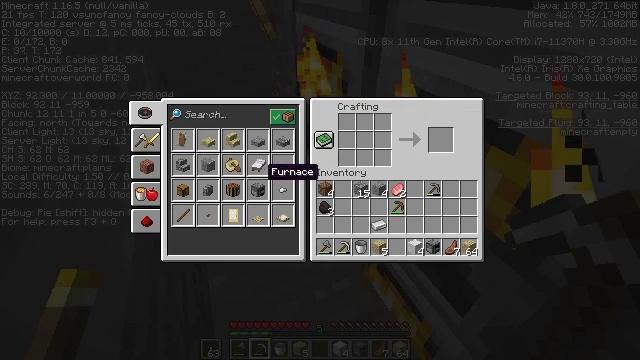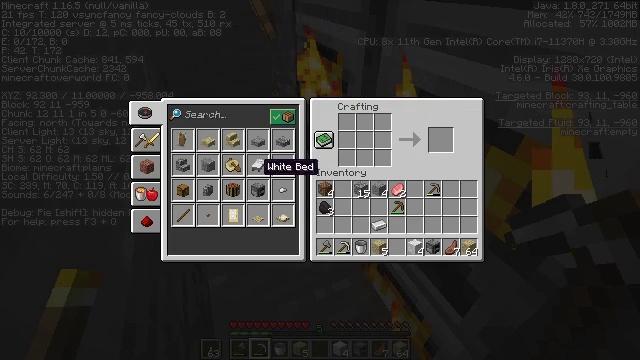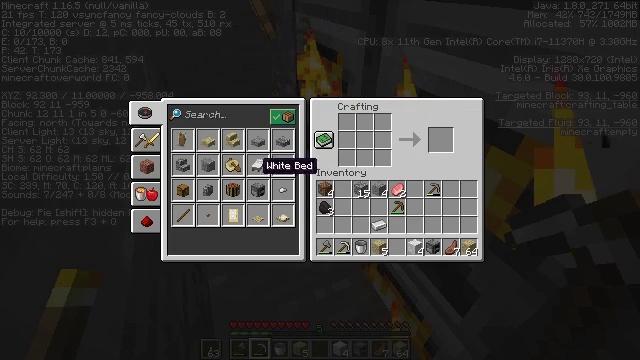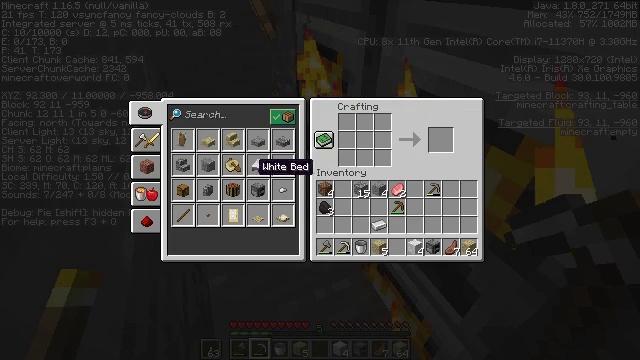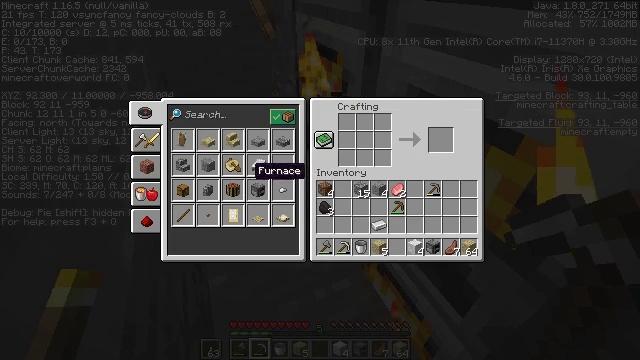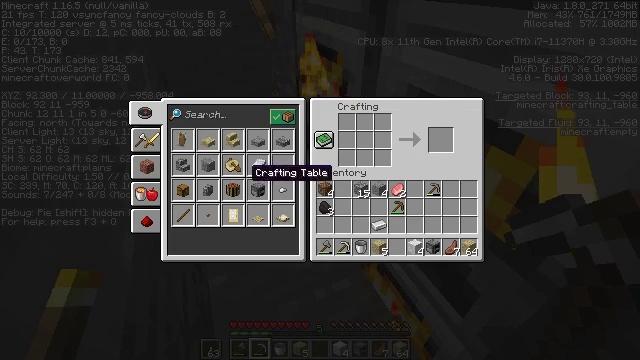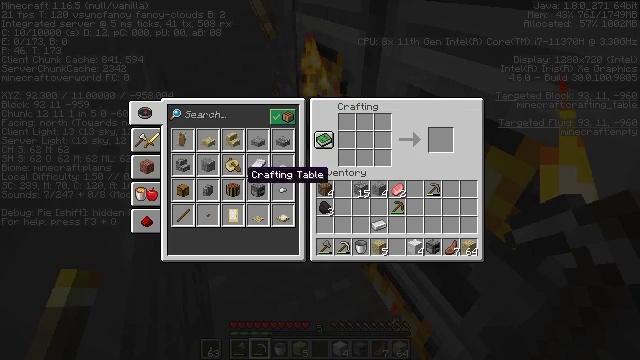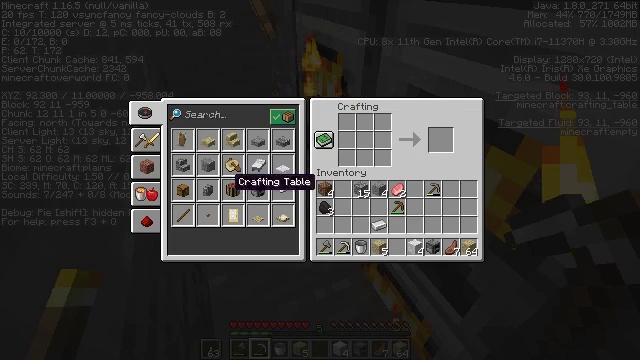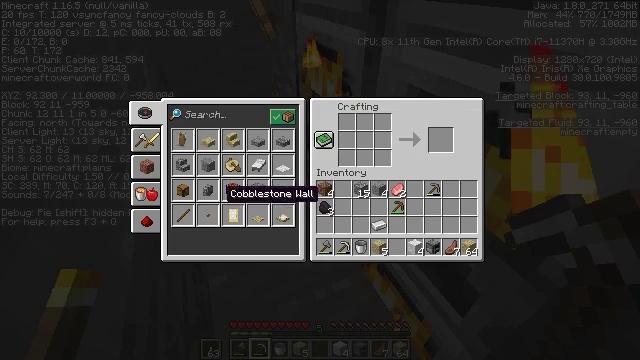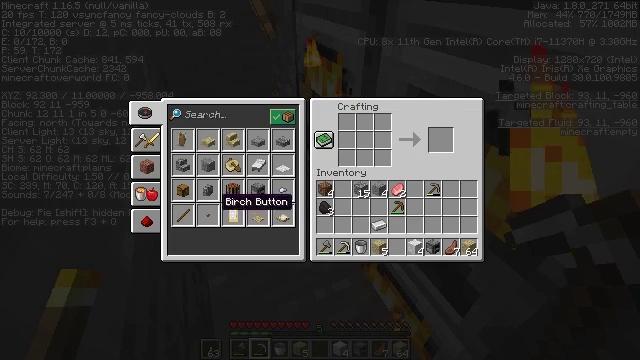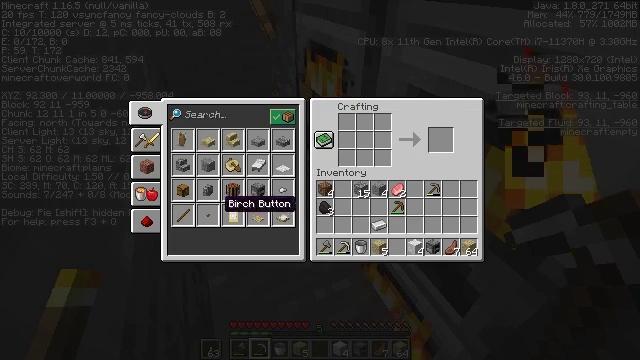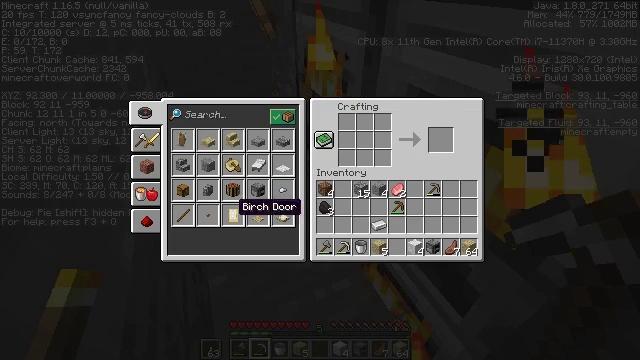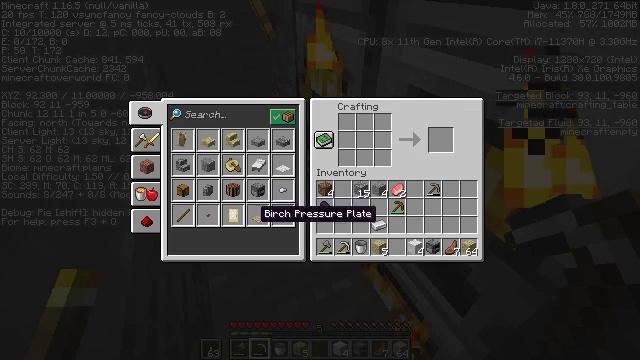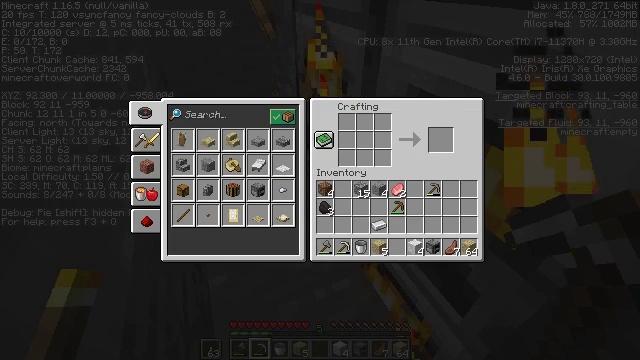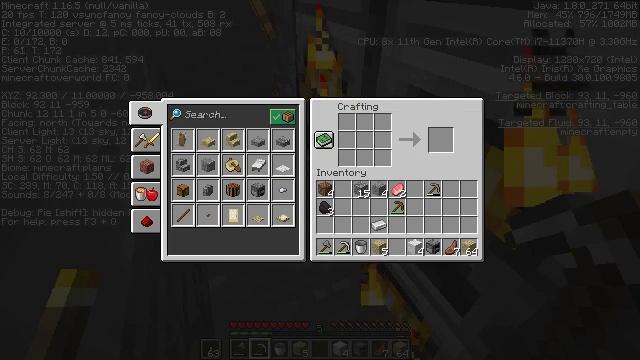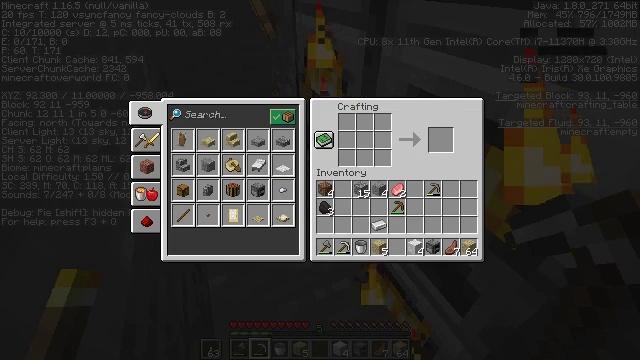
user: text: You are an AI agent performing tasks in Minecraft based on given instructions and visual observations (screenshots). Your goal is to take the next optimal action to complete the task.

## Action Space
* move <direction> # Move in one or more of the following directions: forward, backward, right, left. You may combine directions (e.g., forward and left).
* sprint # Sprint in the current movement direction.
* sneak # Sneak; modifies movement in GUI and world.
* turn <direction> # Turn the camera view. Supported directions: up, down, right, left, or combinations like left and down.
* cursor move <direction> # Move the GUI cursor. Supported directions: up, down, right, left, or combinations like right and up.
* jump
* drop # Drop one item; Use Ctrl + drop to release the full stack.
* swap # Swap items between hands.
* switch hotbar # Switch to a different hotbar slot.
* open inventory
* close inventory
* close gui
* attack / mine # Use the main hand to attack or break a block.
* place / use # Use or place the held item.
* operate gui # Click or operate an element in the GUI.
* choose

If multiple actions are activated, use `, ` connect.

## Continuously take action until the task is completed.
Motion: motion action
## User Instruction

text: To get a birch trapdoor with birch planks, open a crafting table.
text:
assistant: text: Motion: no_op
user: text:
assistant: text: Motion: no_op
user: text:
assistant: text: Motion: no_op
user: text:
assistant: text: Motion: no_op
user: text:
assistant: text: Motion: no_op
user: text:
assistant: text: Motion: no_op
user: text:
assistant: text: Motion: cursor move left
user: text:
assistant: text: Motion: cursor move left and down
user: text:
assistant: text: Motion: cursor move down
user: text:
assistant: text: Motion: no_op
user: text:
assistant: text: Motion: cursor move right
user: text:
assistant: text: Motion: cursor move right and down
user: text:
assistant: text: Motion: cursor move right and down
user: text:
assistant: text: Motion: no_op
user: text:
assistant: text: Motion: no_op
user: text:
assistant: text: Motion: cursor move up
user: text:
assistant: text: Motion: cursor move up
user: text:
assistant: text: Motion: no_op
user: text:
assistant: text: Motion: no_op
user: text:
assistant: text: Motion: no_op
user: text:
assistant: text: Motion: cursor move left
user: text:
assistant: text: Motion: cursor move left and down
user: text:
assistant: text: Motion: no_op
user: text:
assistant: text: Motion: no_op
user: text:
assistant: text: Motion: no_op
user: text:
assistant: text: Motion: cursor move right
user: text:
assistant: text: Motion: no_op
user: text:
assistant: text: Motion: operate gui
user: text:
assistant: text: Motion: operate gui
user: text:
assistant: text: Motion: operate gui